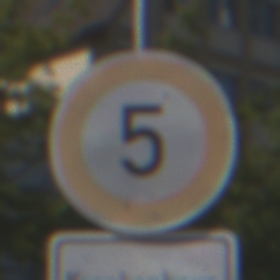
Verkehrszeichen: Geschwindigkeit5
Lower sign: HinweisDurchVerbaleAngabe11
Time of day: MorningAfternoon
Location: Outdoor (Urban)
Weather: Clear
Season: NotSpecified
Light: Natural